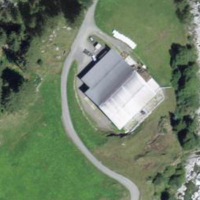
EUNIS habitat code: 26
Species observed at this site:
Rumex alpinus